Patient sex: F
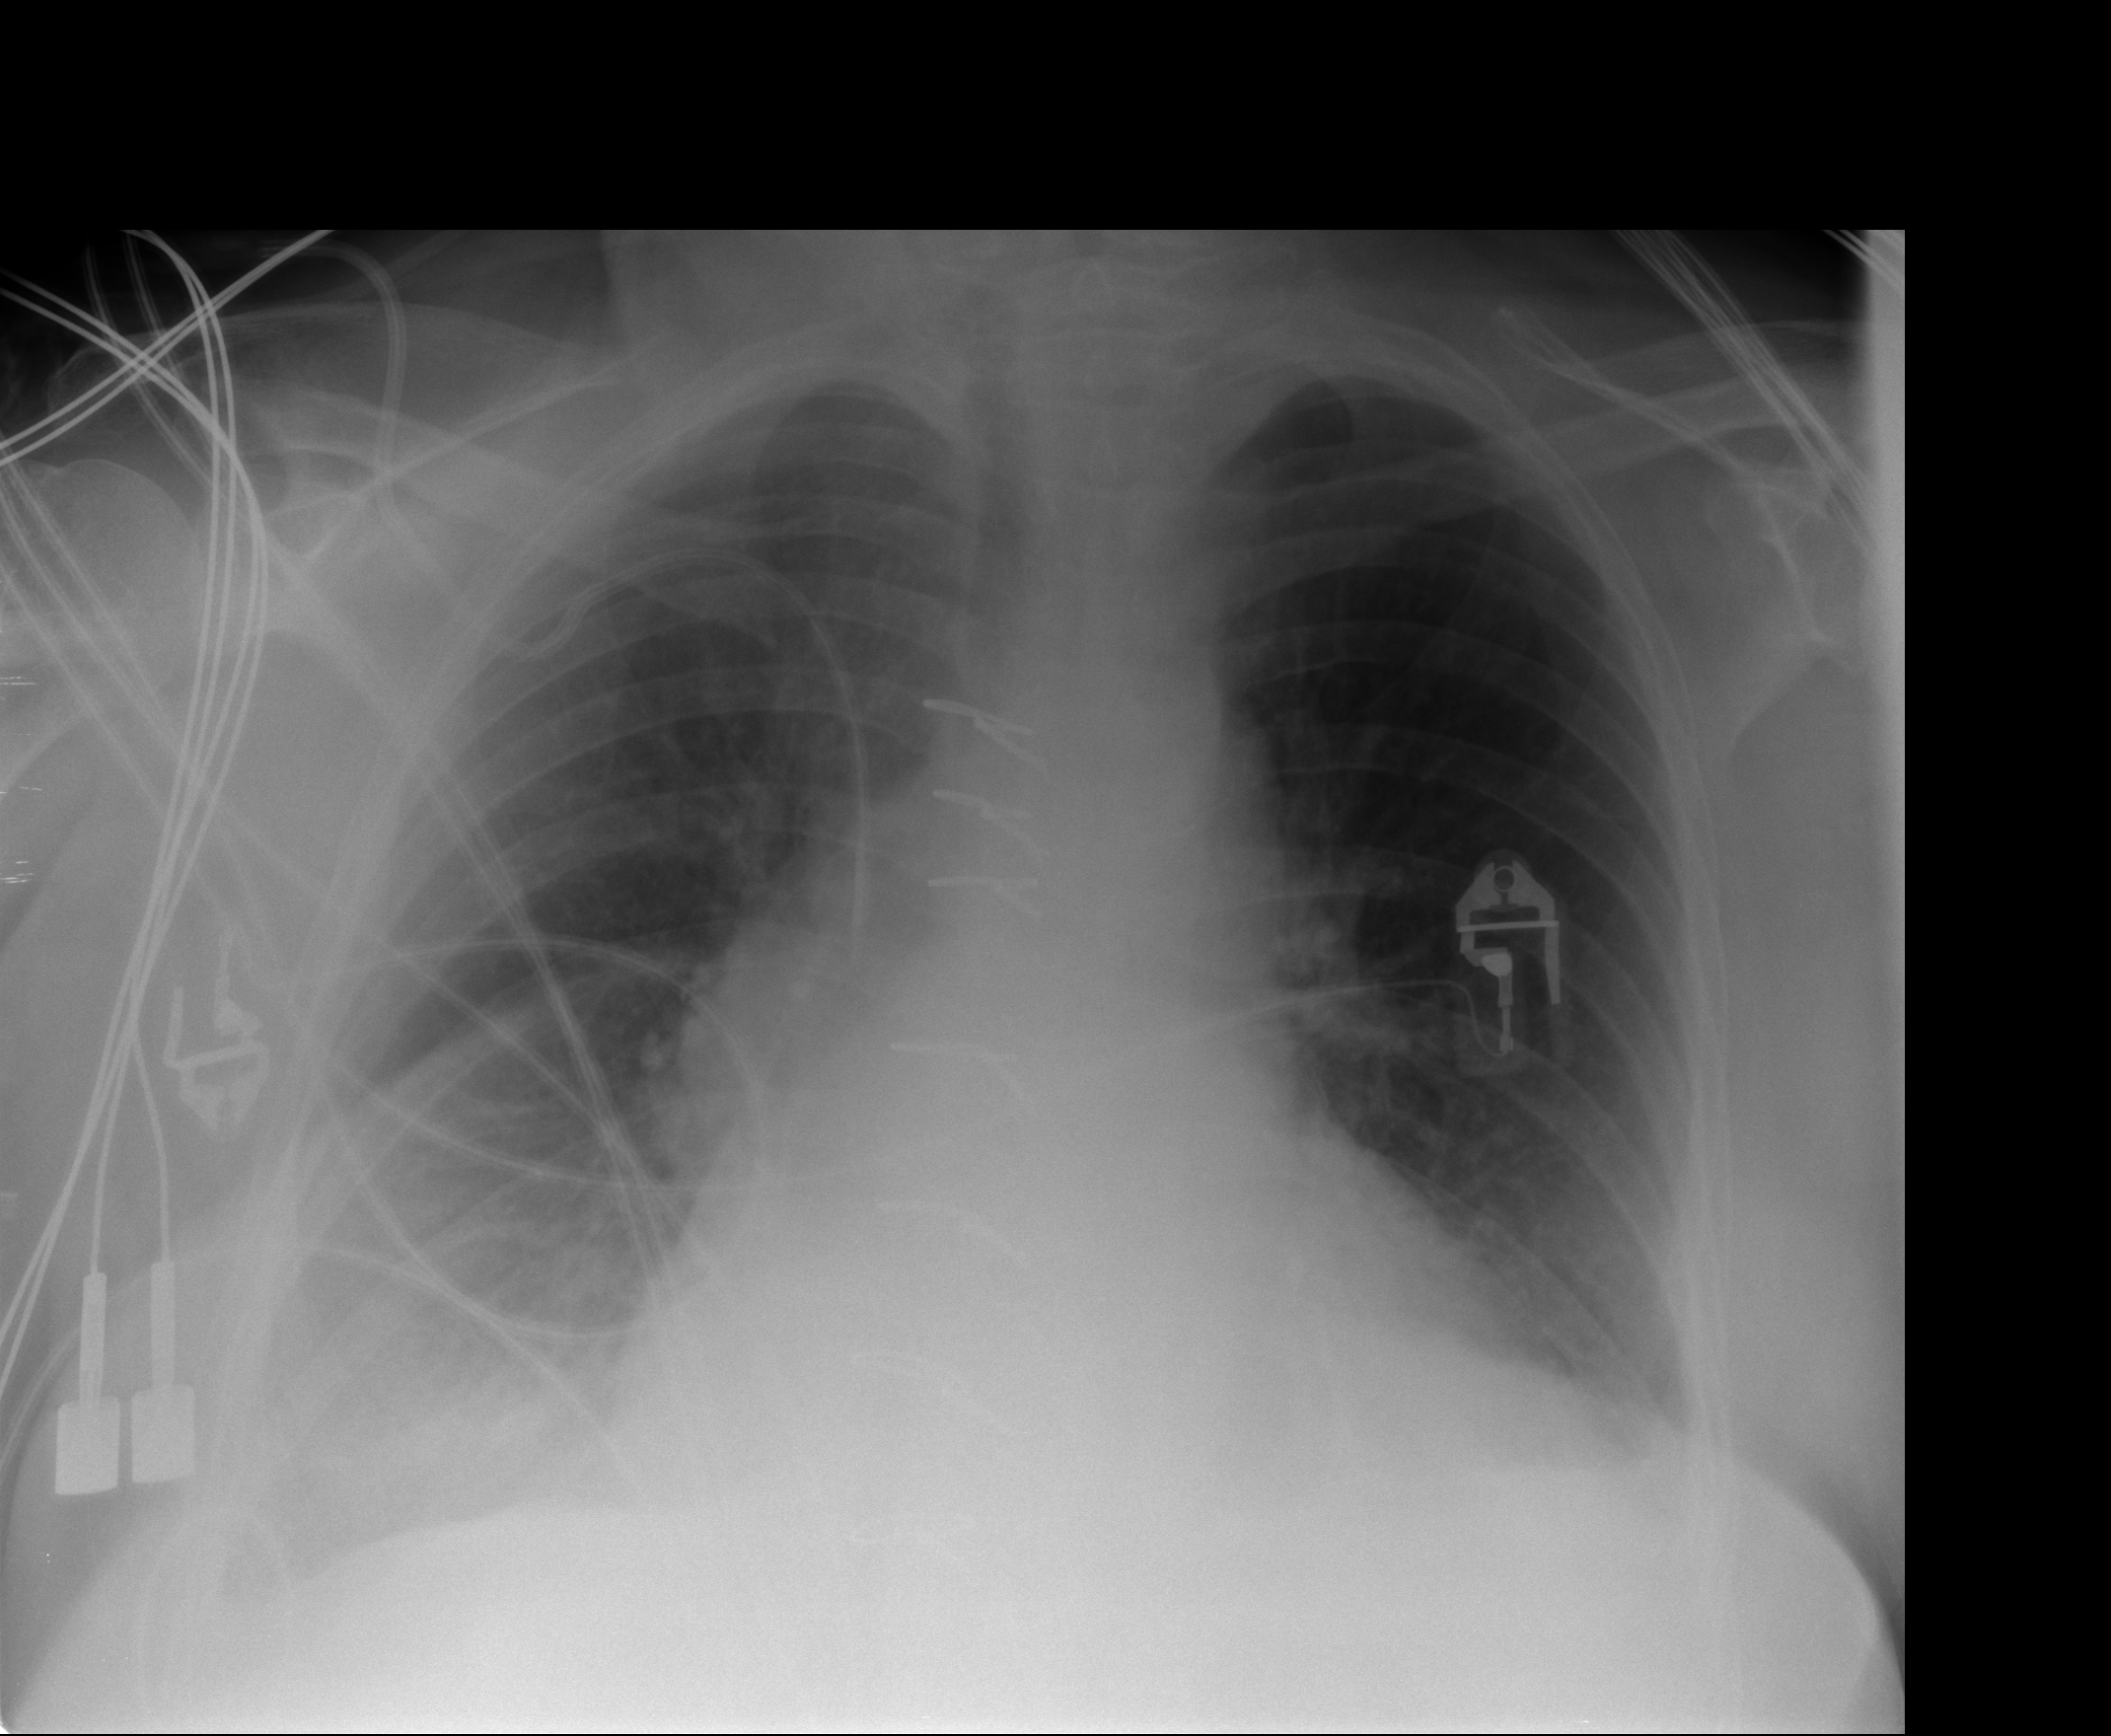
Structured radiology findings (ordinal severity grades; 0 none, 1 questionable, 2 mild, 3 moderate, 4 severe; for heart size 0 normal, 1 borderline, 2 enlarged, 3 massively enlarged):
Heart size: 2
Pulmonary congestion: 2
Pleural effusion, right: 2
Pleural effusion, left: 2
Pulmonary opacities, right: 1
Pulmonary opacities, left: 0
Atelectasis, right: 2
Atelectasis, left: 2